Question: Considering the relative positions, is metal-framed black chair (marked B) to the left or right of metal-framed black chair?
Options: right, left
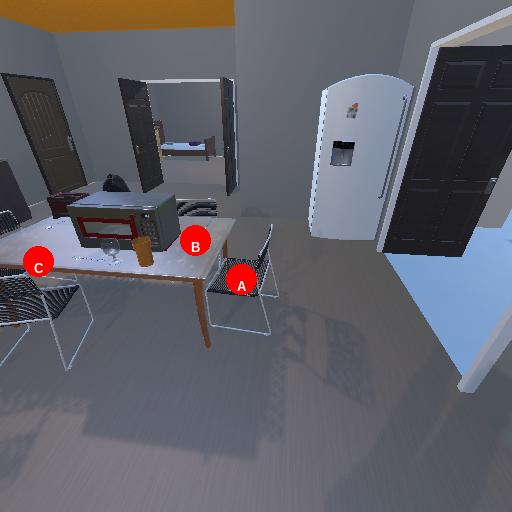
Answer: right